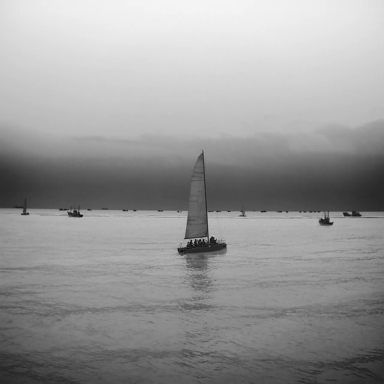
There are 23 objects shown in the infrared image, including 20 bulk_carriers, and three sailboats.